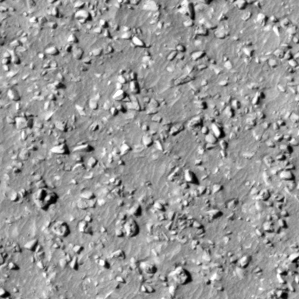
Label: non_frost